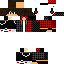
A male human skin with dark skin, wearing brown long hair dressed in a red hoodie and red pants, featuring a closed mouth.